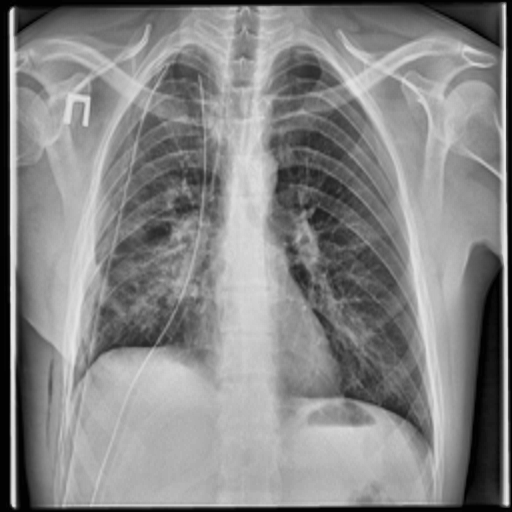
Finding: TUBERCULOSIS